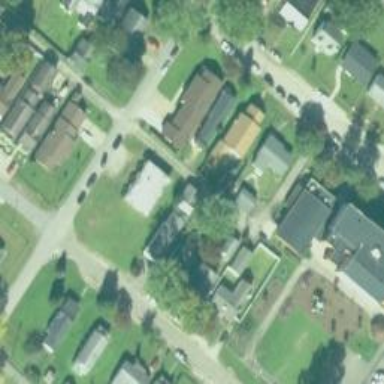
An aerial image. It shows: Alley classified as service road.